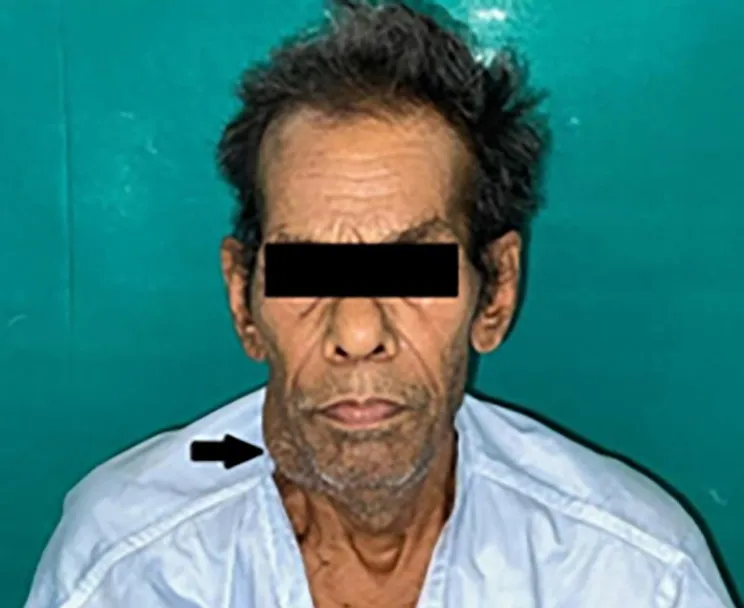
Extraoral photograph of the patient showing swelling on right side of the jaw.
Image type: medical_photograph (oral_photograph)